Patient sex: F
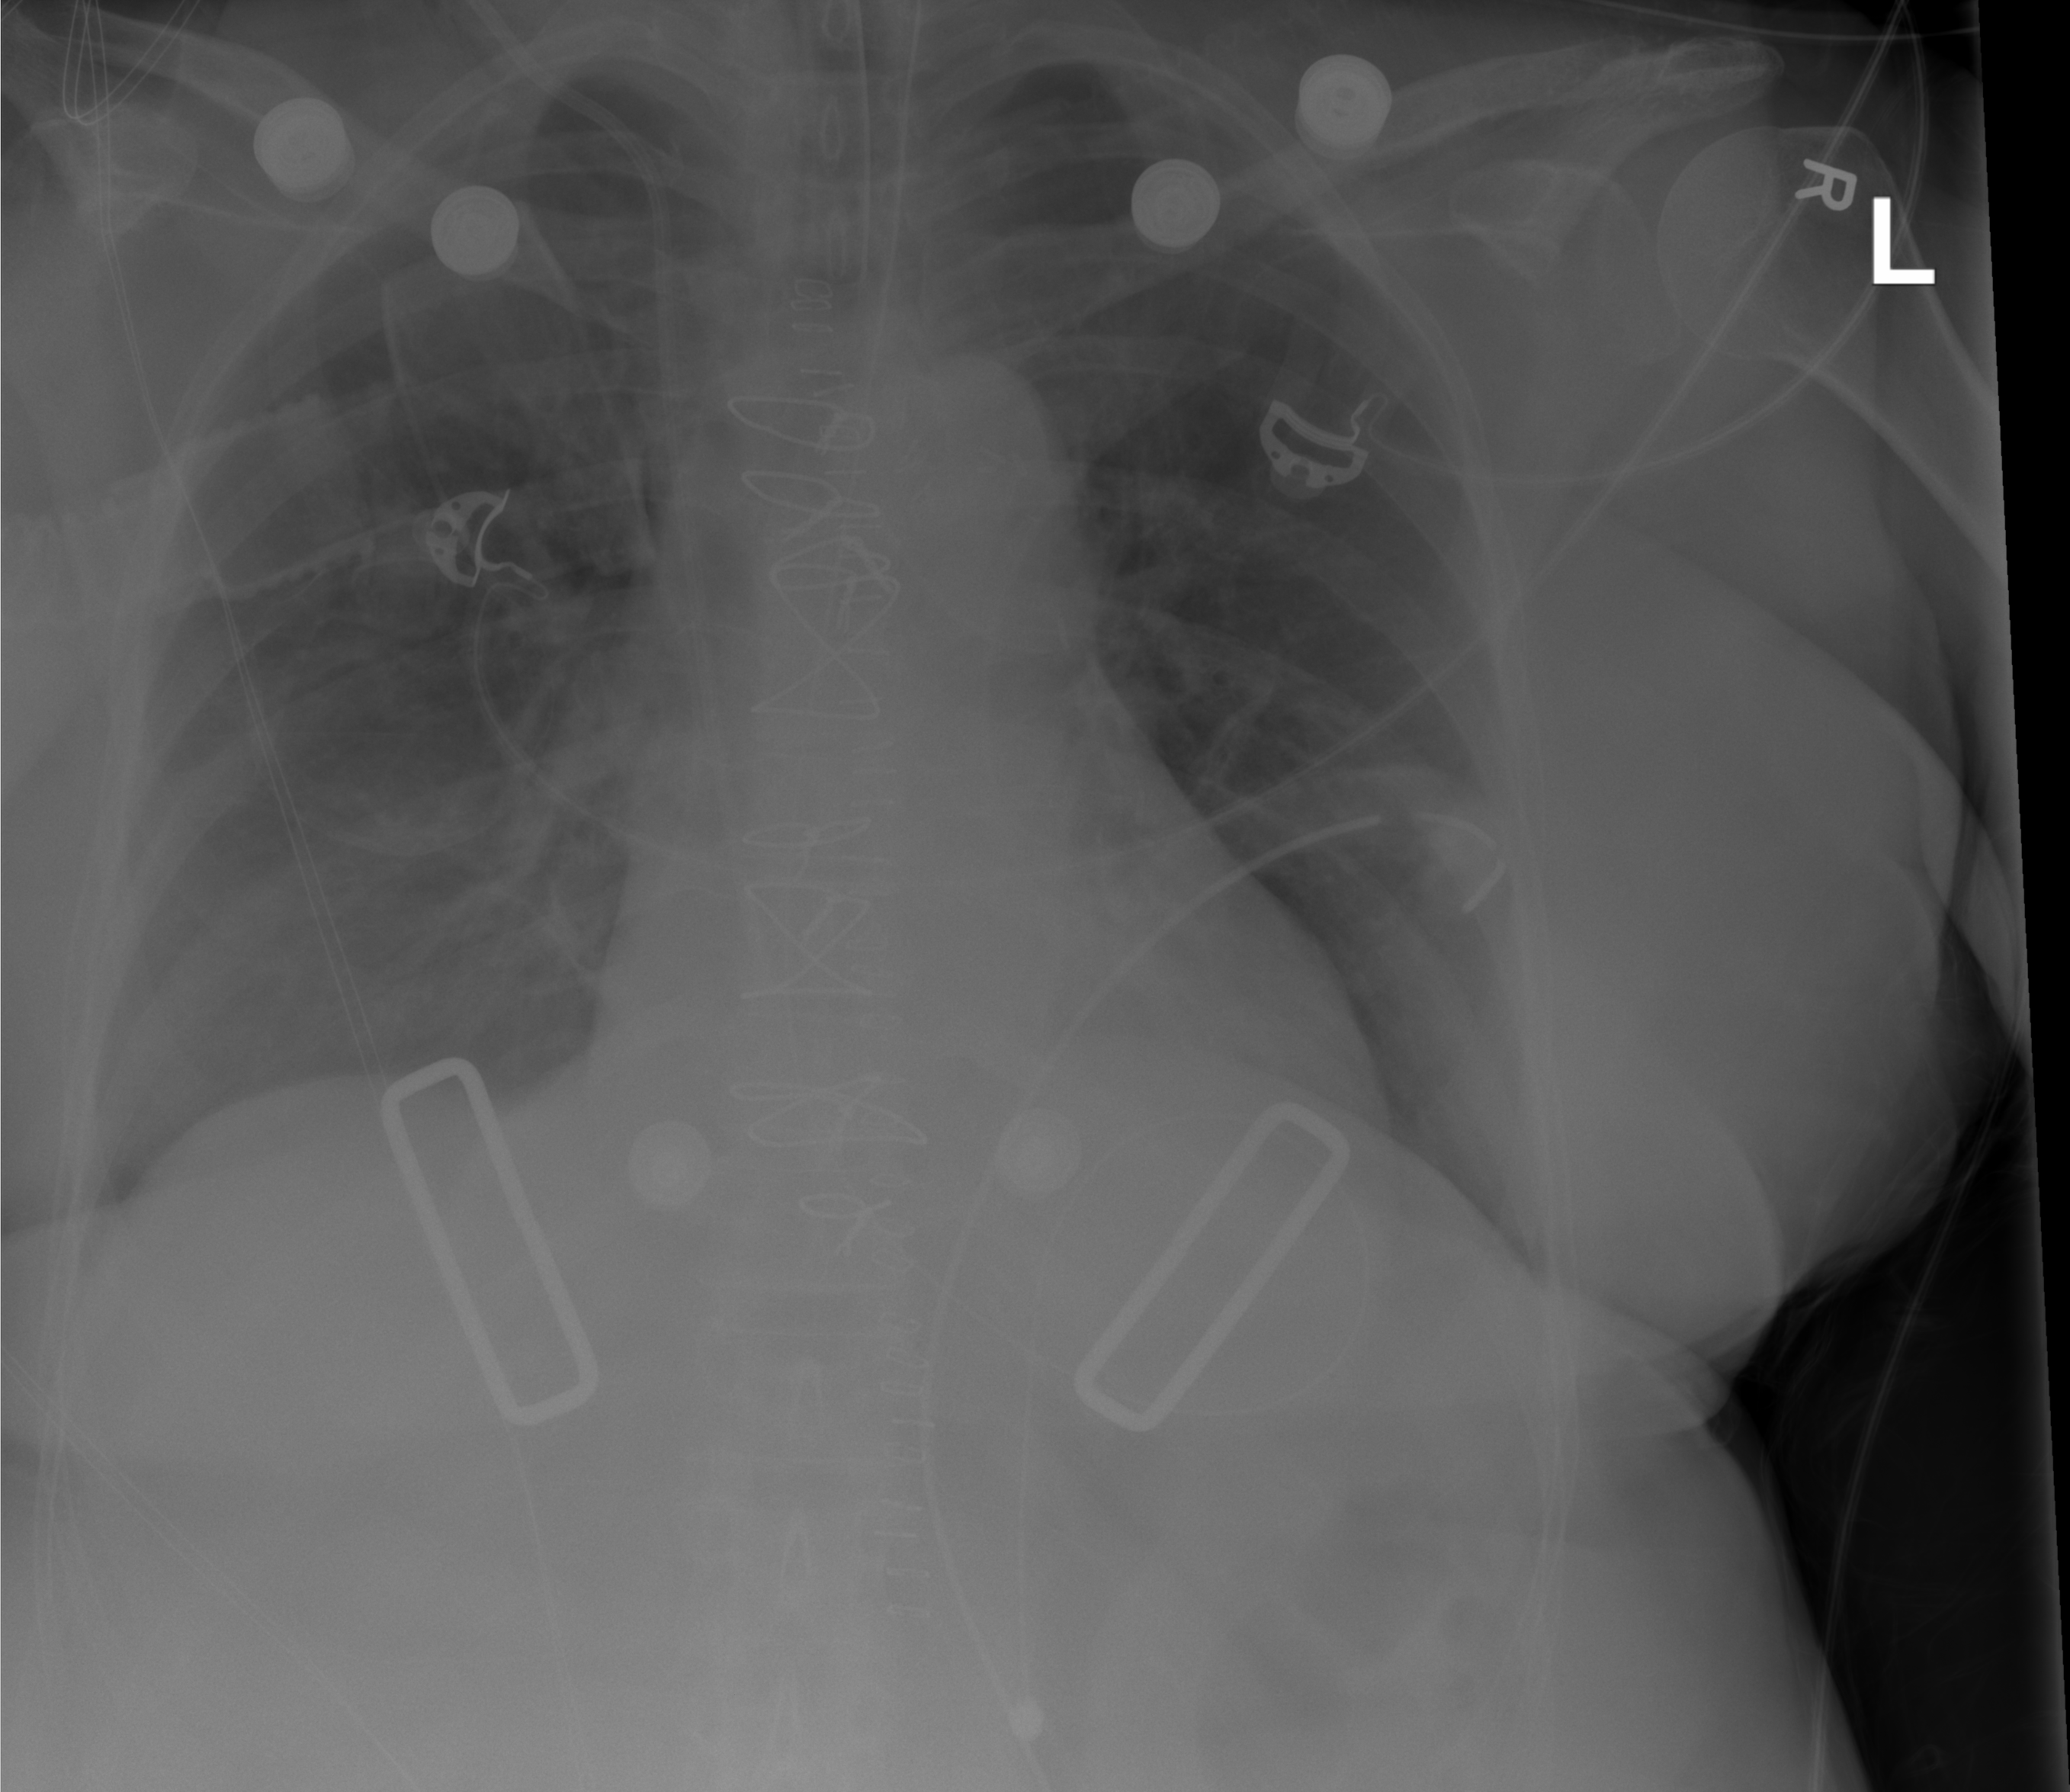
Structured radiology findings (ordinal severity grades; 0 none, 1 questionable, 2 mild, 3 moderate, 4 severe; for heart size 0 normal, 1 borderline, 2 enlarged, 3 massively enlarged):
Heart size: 2
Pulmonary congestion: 2
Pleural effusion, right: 0
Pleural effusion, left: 0
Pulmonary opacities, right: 0
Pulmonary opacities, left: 0
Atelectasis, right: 2
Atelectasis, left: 2